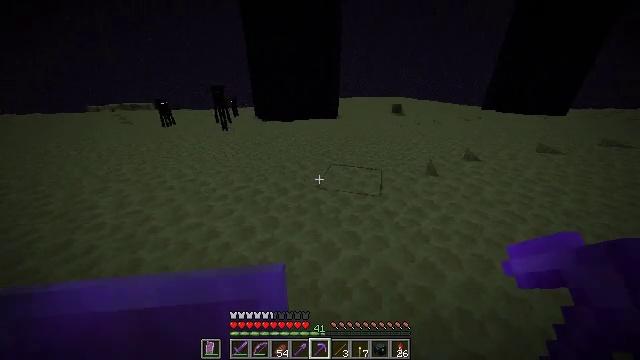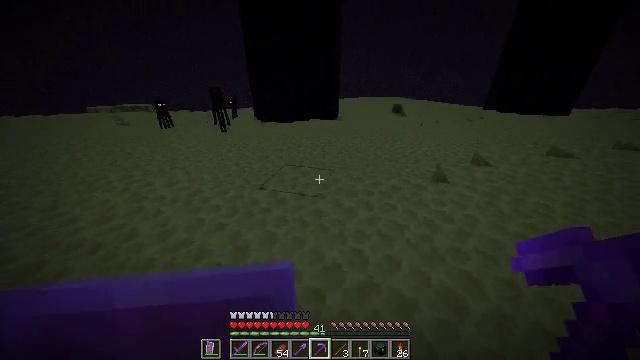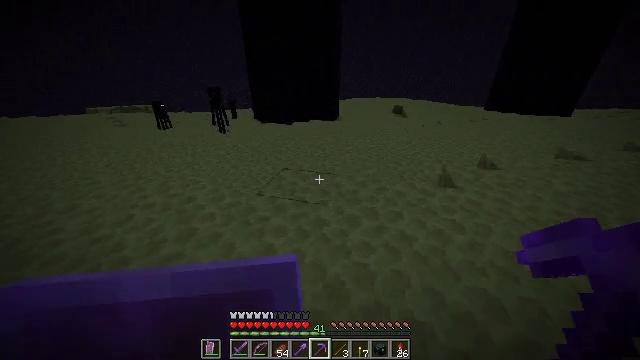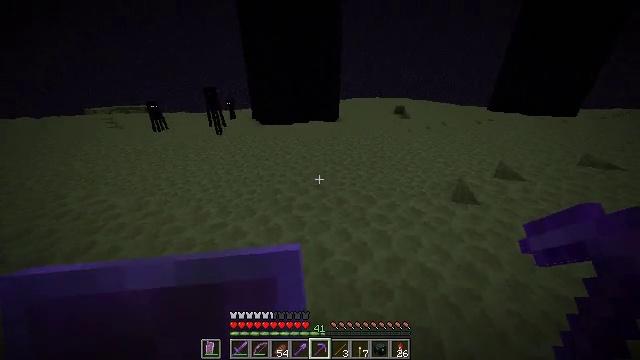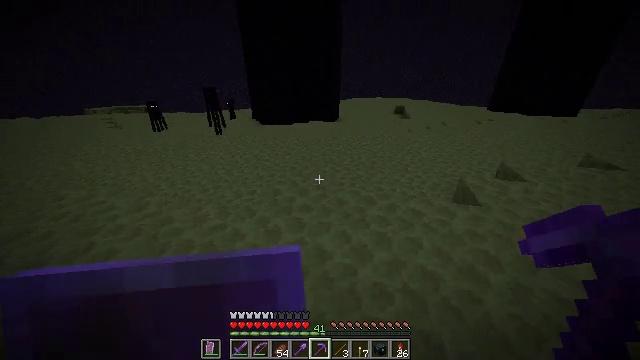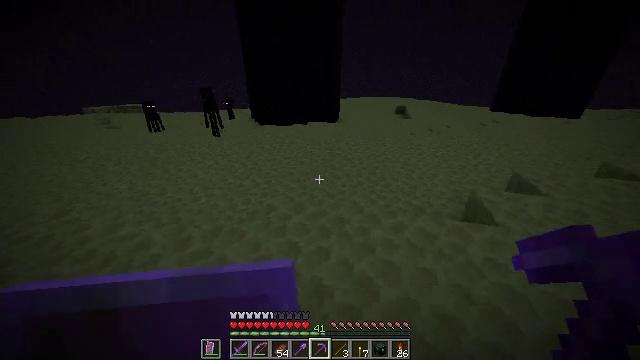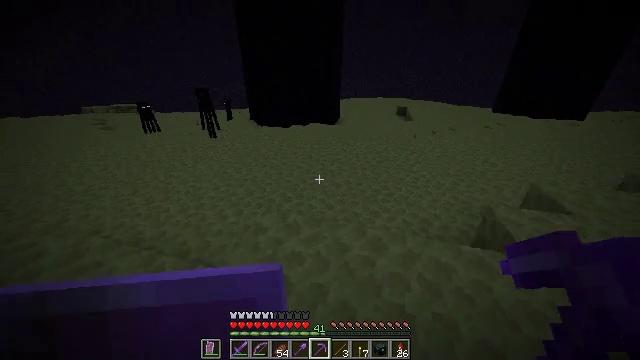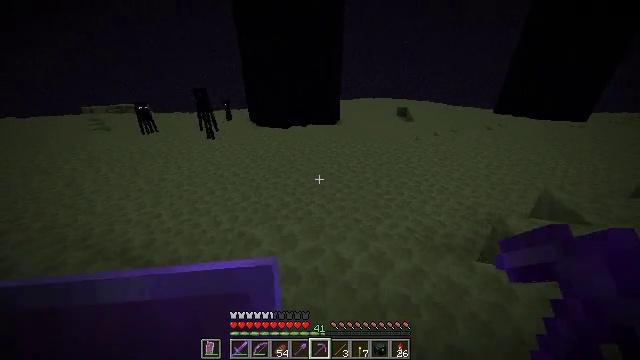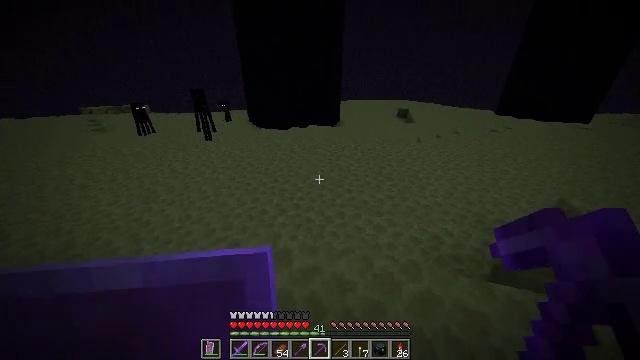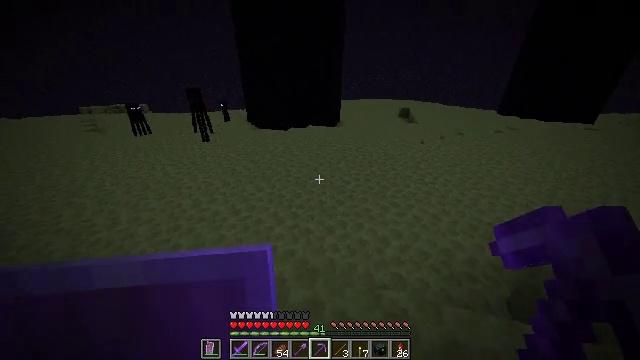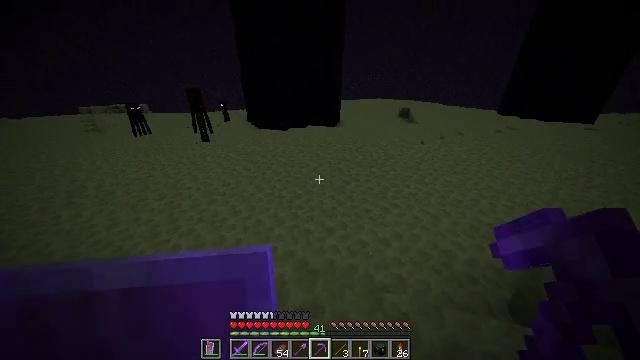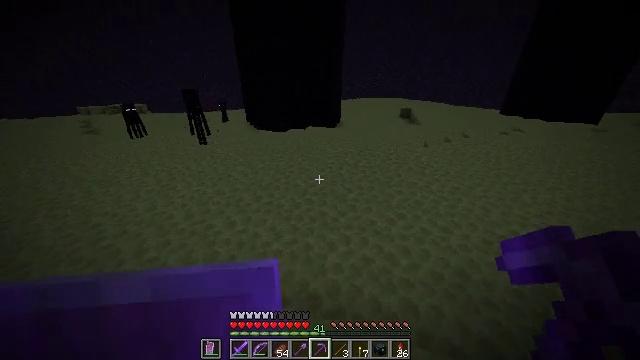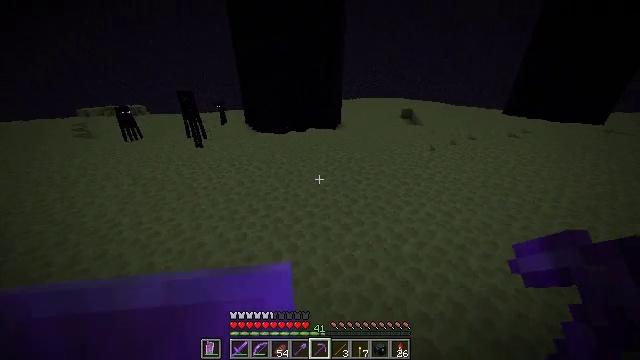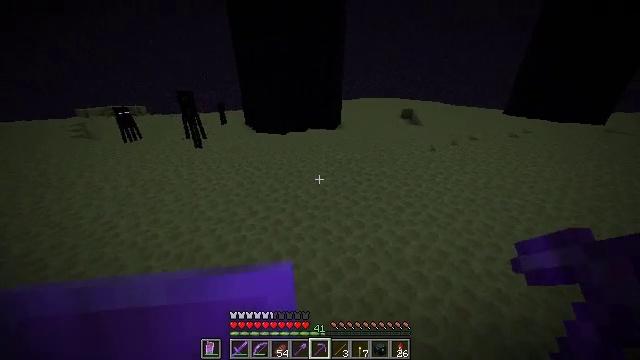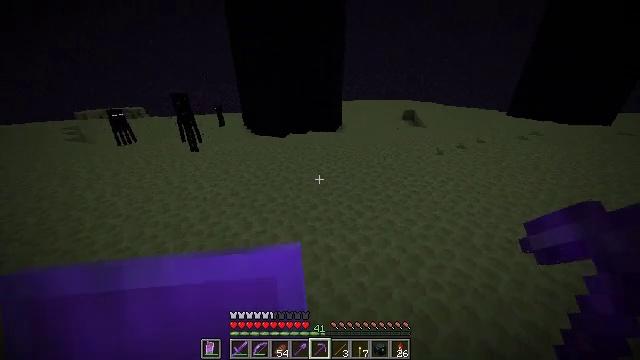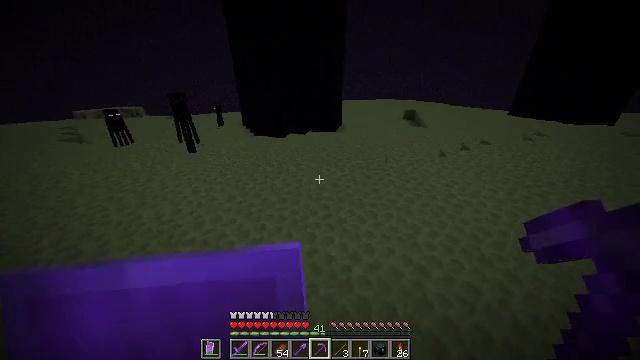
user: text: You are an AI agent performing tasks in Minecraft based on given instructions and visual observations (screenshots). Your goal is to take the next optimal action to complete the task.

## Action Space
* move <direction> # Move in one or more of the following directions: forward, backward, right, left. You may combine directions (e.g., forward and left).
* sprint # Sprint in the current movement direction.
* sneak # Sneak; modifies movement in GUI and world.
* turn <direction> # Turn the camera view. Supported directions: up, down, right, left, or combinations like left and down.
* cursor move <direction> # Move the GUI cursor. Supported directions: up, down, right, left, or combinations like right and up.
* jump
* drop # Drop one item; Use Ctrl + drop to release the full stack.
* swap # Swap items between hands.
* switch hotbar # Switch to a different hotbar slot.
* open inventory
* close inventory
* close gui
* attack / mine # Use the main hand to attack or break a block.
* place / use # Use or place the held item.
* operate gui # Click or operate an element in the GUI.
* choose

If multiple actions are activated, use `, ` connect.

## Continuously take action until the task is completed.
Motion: motion action
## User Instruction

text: Harvest obsidian for portal building.
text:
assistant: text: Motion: move forward, sprint
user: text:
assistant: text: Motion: move forward, sprint
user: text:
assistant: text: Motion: move forward, sprint
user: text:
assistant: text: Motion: move forward, sprint
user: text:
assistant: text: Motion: move forward, sprint
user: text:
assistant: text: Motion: move forward, sprint
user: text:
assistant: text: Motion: move forward, sprint
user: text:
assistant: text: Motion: move forward, sprint
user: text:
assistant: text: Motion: move forward, sprint
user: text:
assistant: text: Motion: move forward, sprint
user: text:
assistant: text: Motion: move forward, sprint
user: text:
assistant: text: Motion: move forward, sprint
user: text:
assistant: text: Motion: move forward, sprint
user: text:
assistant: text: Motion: move forward, sprint
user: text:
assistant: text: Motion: move forward, sprint
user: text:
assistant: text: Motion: move forward, sprint
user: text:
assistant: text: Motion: move forward, sprint
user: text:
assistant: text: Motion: move forward, sprint
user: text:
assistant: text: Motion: move forward, sprint
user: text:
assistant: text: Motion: move forward, sprint
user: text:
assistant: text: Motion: move forward, sprint
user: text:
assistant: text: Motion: move forward, sprint
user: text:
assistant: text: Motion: move forward, sprint
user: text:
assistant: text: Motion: move forward, sprint
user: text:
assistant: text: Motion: move forward, sprint
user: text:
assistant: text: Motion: move forward, sprint, turn left and down
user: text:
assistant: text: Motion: move forward, sprint, turn left and down
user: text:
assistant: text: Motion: move forward, sprint, turn left and down
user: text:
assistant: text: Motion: move forward, turn left and up
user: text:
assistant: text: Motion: no_op